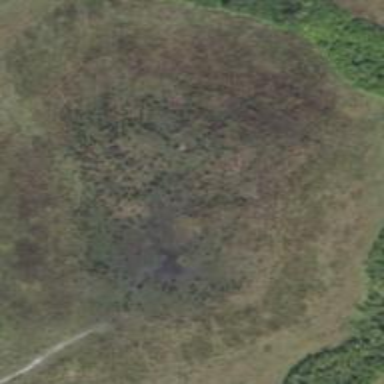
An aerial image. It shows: Marshy wetland area.